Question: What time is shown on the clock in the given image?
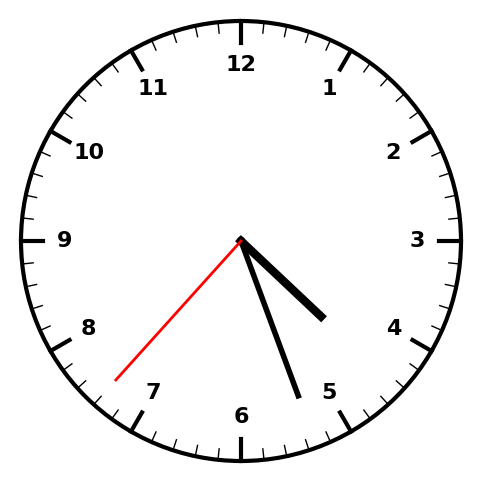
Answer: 04:26:37